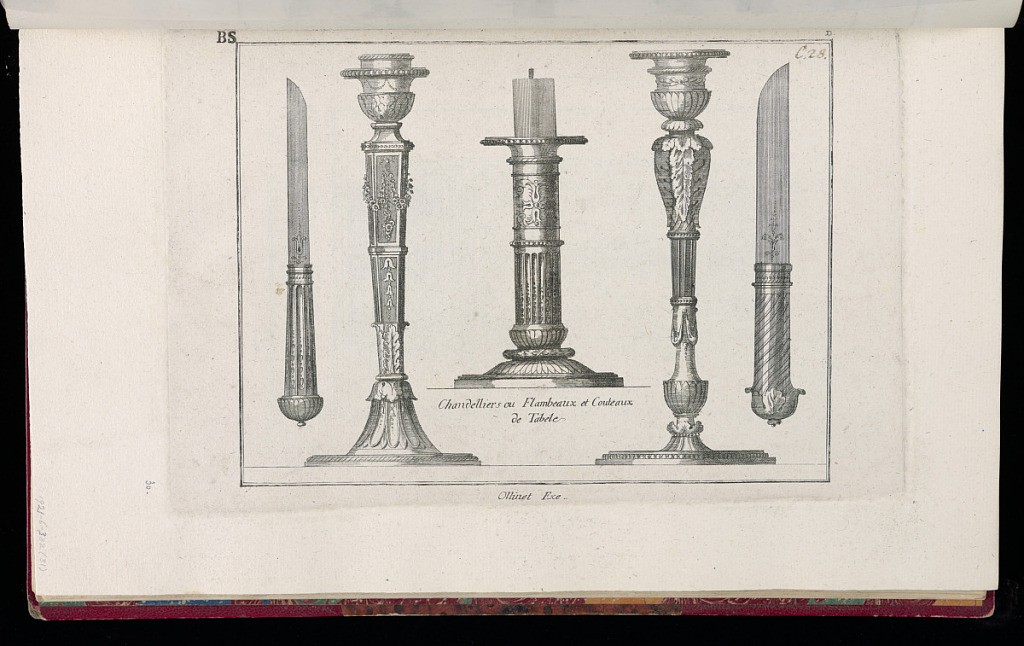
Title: Chandeliers ou Flambeaux et Couteaux de Table
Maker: Richard de Lalonde, French, active 1780–96
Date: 1796
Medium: Etching on off-white laid paper
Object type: Print
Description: Designs for candlesticks and table knives. The plate is lettered.